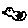
Label: bird